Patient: sex M, age 71
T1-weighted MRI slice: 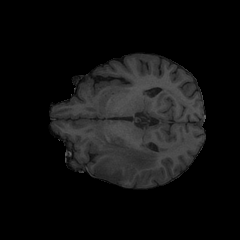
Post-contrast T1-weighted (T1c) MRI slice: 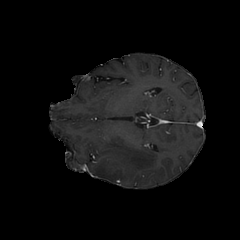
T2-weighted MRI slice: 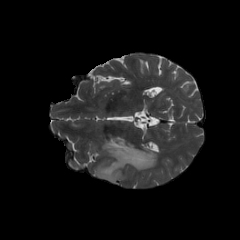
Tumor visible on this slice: yes
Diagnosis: Glioblastoma, IDH-wildtype
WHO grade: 4